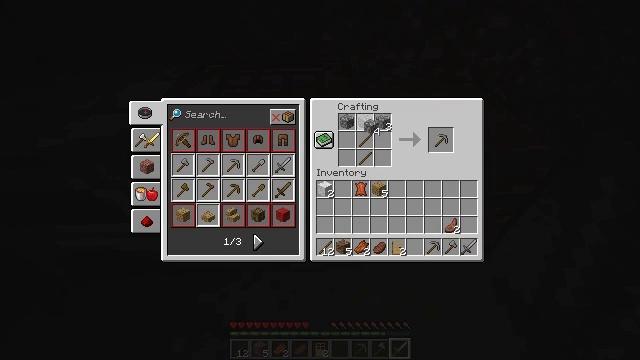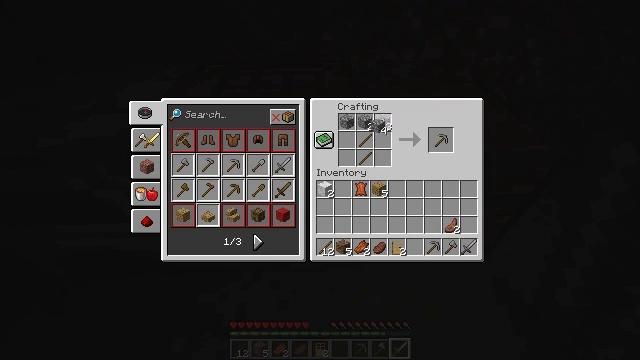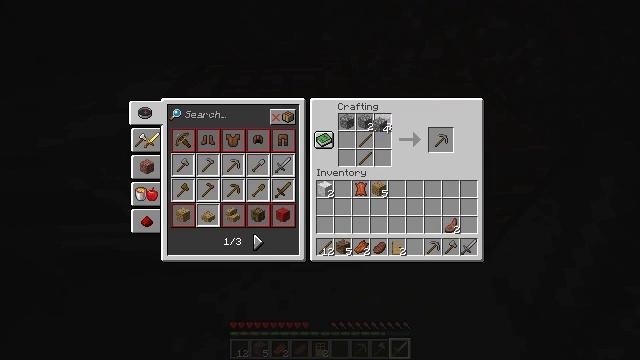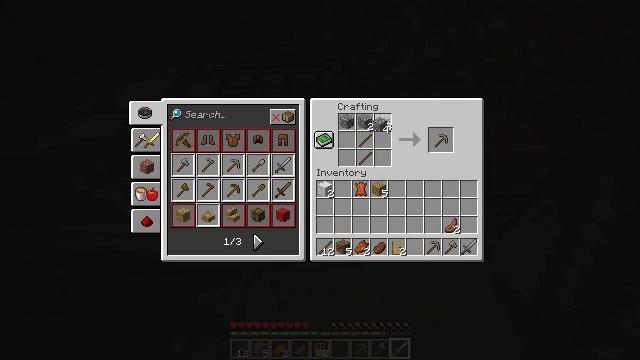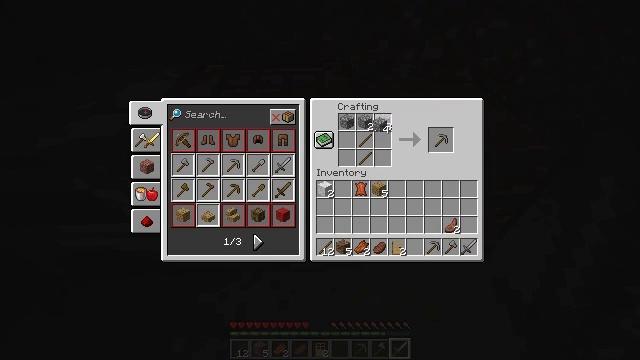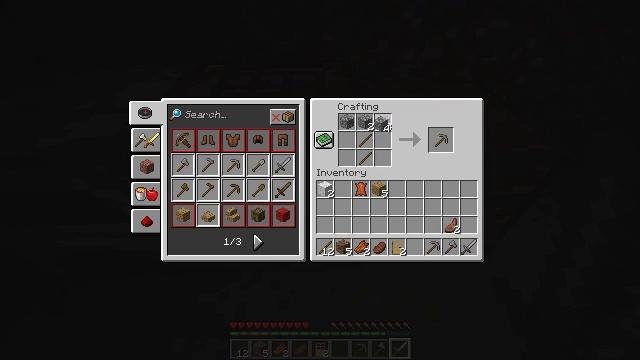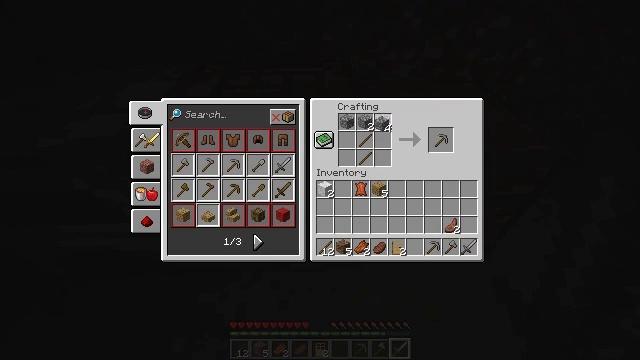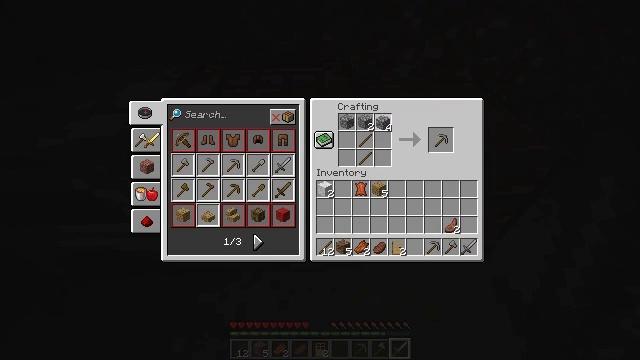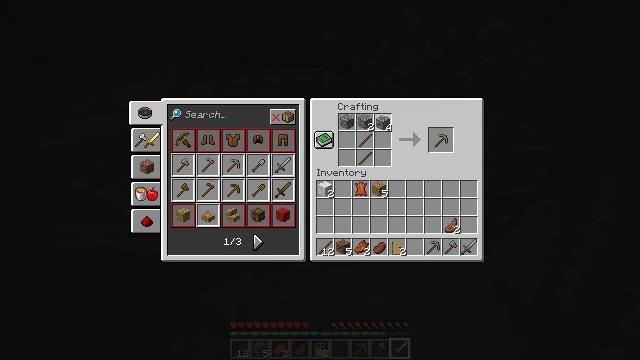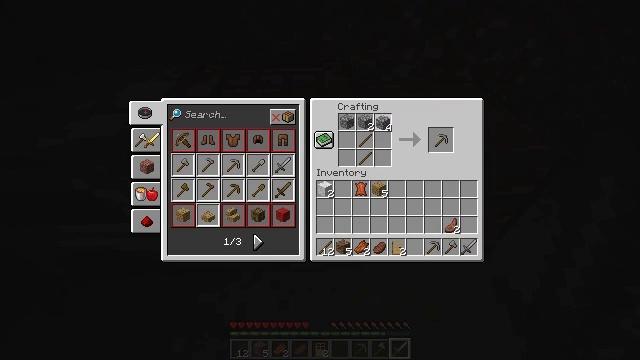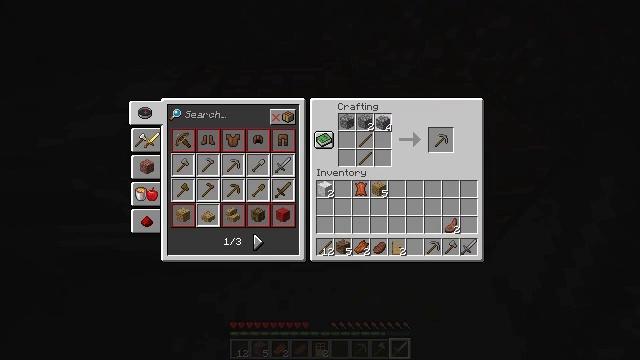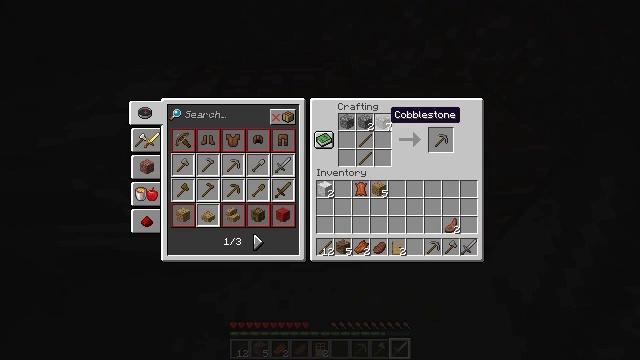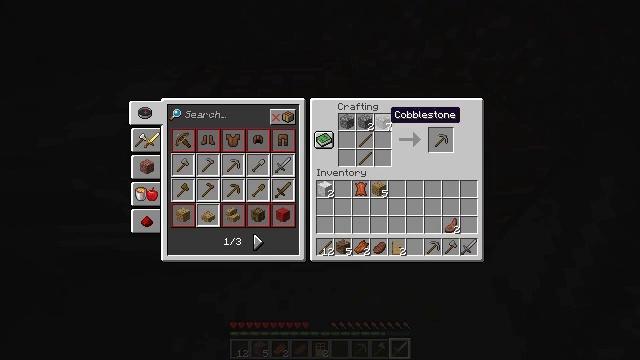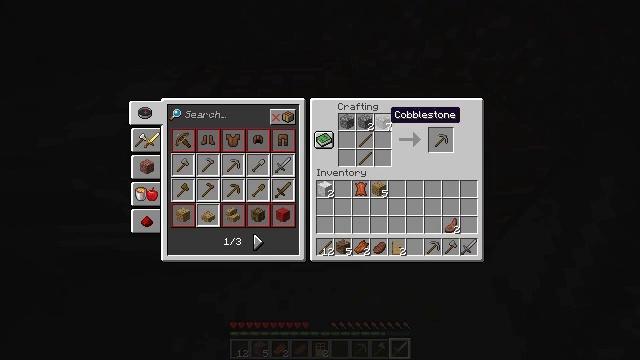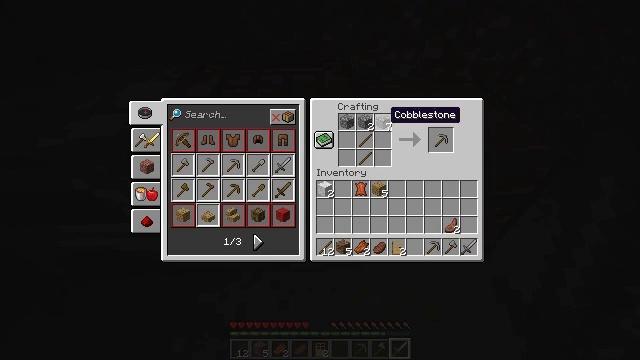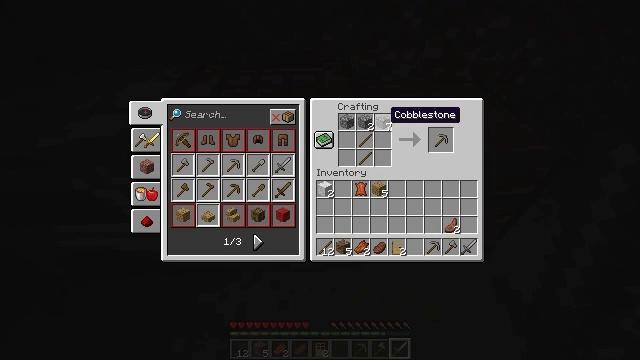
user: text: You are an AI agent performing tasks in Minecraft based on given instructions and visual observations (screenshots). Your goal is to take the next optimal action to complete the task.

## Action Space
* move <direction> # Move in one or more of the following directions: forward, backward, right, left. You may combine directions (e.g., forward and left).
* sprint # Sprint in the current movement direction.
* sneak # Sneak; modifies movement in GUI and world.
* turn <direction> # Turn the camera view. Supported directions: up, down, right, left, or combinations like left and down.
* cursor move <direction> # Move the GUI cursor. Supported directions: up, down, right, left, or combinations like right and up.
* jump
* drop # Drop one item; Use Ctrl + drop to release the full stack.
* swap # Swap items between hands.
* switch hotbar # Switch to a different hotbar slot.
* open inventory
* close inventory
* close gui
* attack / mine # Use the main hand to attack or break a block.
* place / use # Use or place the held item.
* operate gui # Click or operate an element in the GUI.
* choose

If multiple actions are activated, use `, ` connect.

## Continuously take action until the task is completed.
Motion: motion action
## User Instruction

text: Make a stone hoe in the crafting grid with cobblestone and sticks.
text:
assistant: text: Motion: no_op
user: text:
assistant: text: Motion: no_op
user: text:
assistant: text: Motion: no_op
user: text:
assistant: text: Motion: no_op
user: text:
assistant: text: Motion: no_op
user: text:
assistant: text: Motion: no_op
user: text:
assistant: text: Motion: no_op
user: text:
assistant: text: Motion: operate gui
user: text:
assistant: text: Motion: operate gui
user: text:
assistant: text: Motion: operate gui
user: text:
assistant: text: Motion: no_op
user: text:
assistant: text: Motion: no_op
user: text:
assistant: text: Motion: no_op
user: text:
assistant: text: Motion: no_op
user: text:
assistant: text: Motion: no_op
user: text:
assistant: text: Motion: no_op
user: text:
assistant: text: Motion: operate gui
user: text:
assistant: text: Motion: operate gui
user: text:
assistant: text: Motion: operate gui
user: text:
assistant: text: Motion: no_op
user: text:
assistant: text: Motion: no_op
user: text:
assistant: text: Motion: cursor move right
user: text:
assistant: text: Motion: no_op
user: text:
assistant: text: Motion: no_op
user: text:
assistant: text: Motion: no_op
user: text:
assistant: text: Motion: no_op
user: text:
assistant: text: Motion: no_op
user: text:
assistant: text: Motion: no_op
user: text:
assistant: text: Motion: no_op
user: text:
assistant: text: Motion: cursor move down